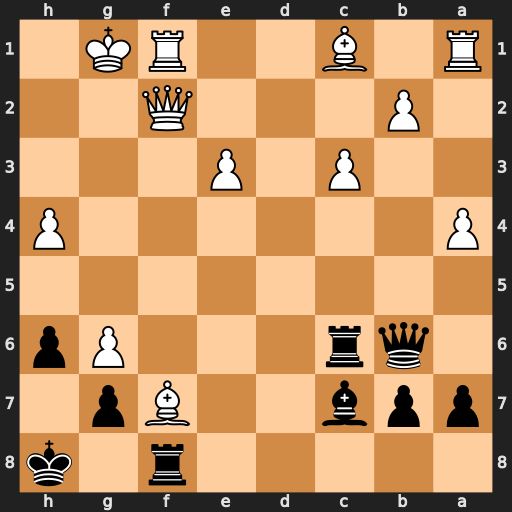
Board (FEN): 5r1k/ppb2Bp1/1qr3Pp/8/P6P/2P1P3/1P3Q2/R1B2RK1
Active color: b
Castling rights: -
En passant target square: -
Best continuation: Rxg6+ Bxg6 Rxf2 Rxf2 Qxg6+